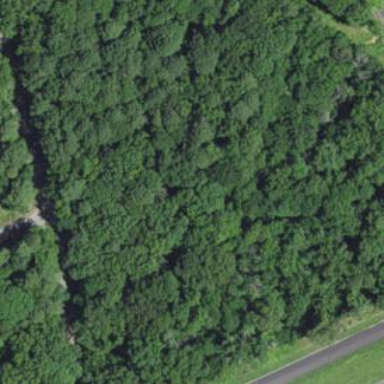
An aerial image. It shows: Mixed woodland with variety of leaf types and cycles.